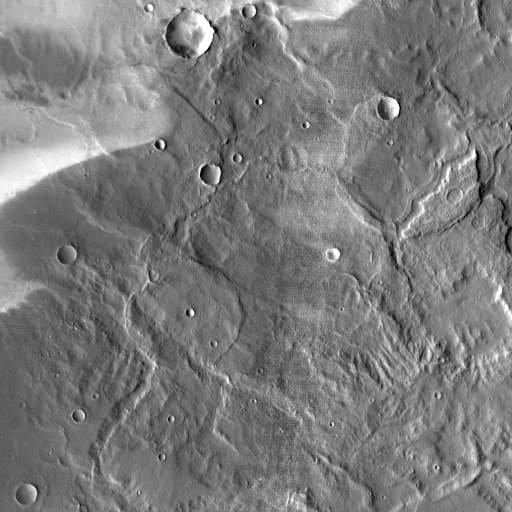
Crater classes present: Background, Other, Buried, Secondary